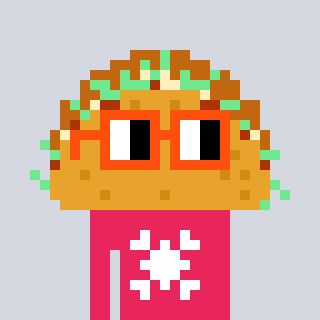
a pixel art character with square orange glasses, a taco-shaped head and a redpinkish-colored body on a cool background